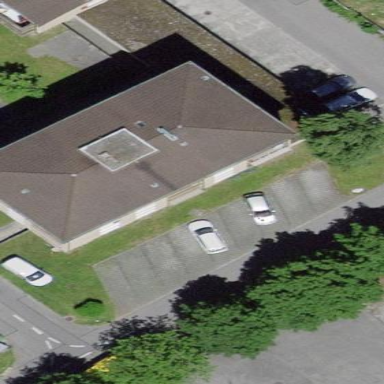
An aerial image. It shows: Garage with flat roof.